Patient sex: M
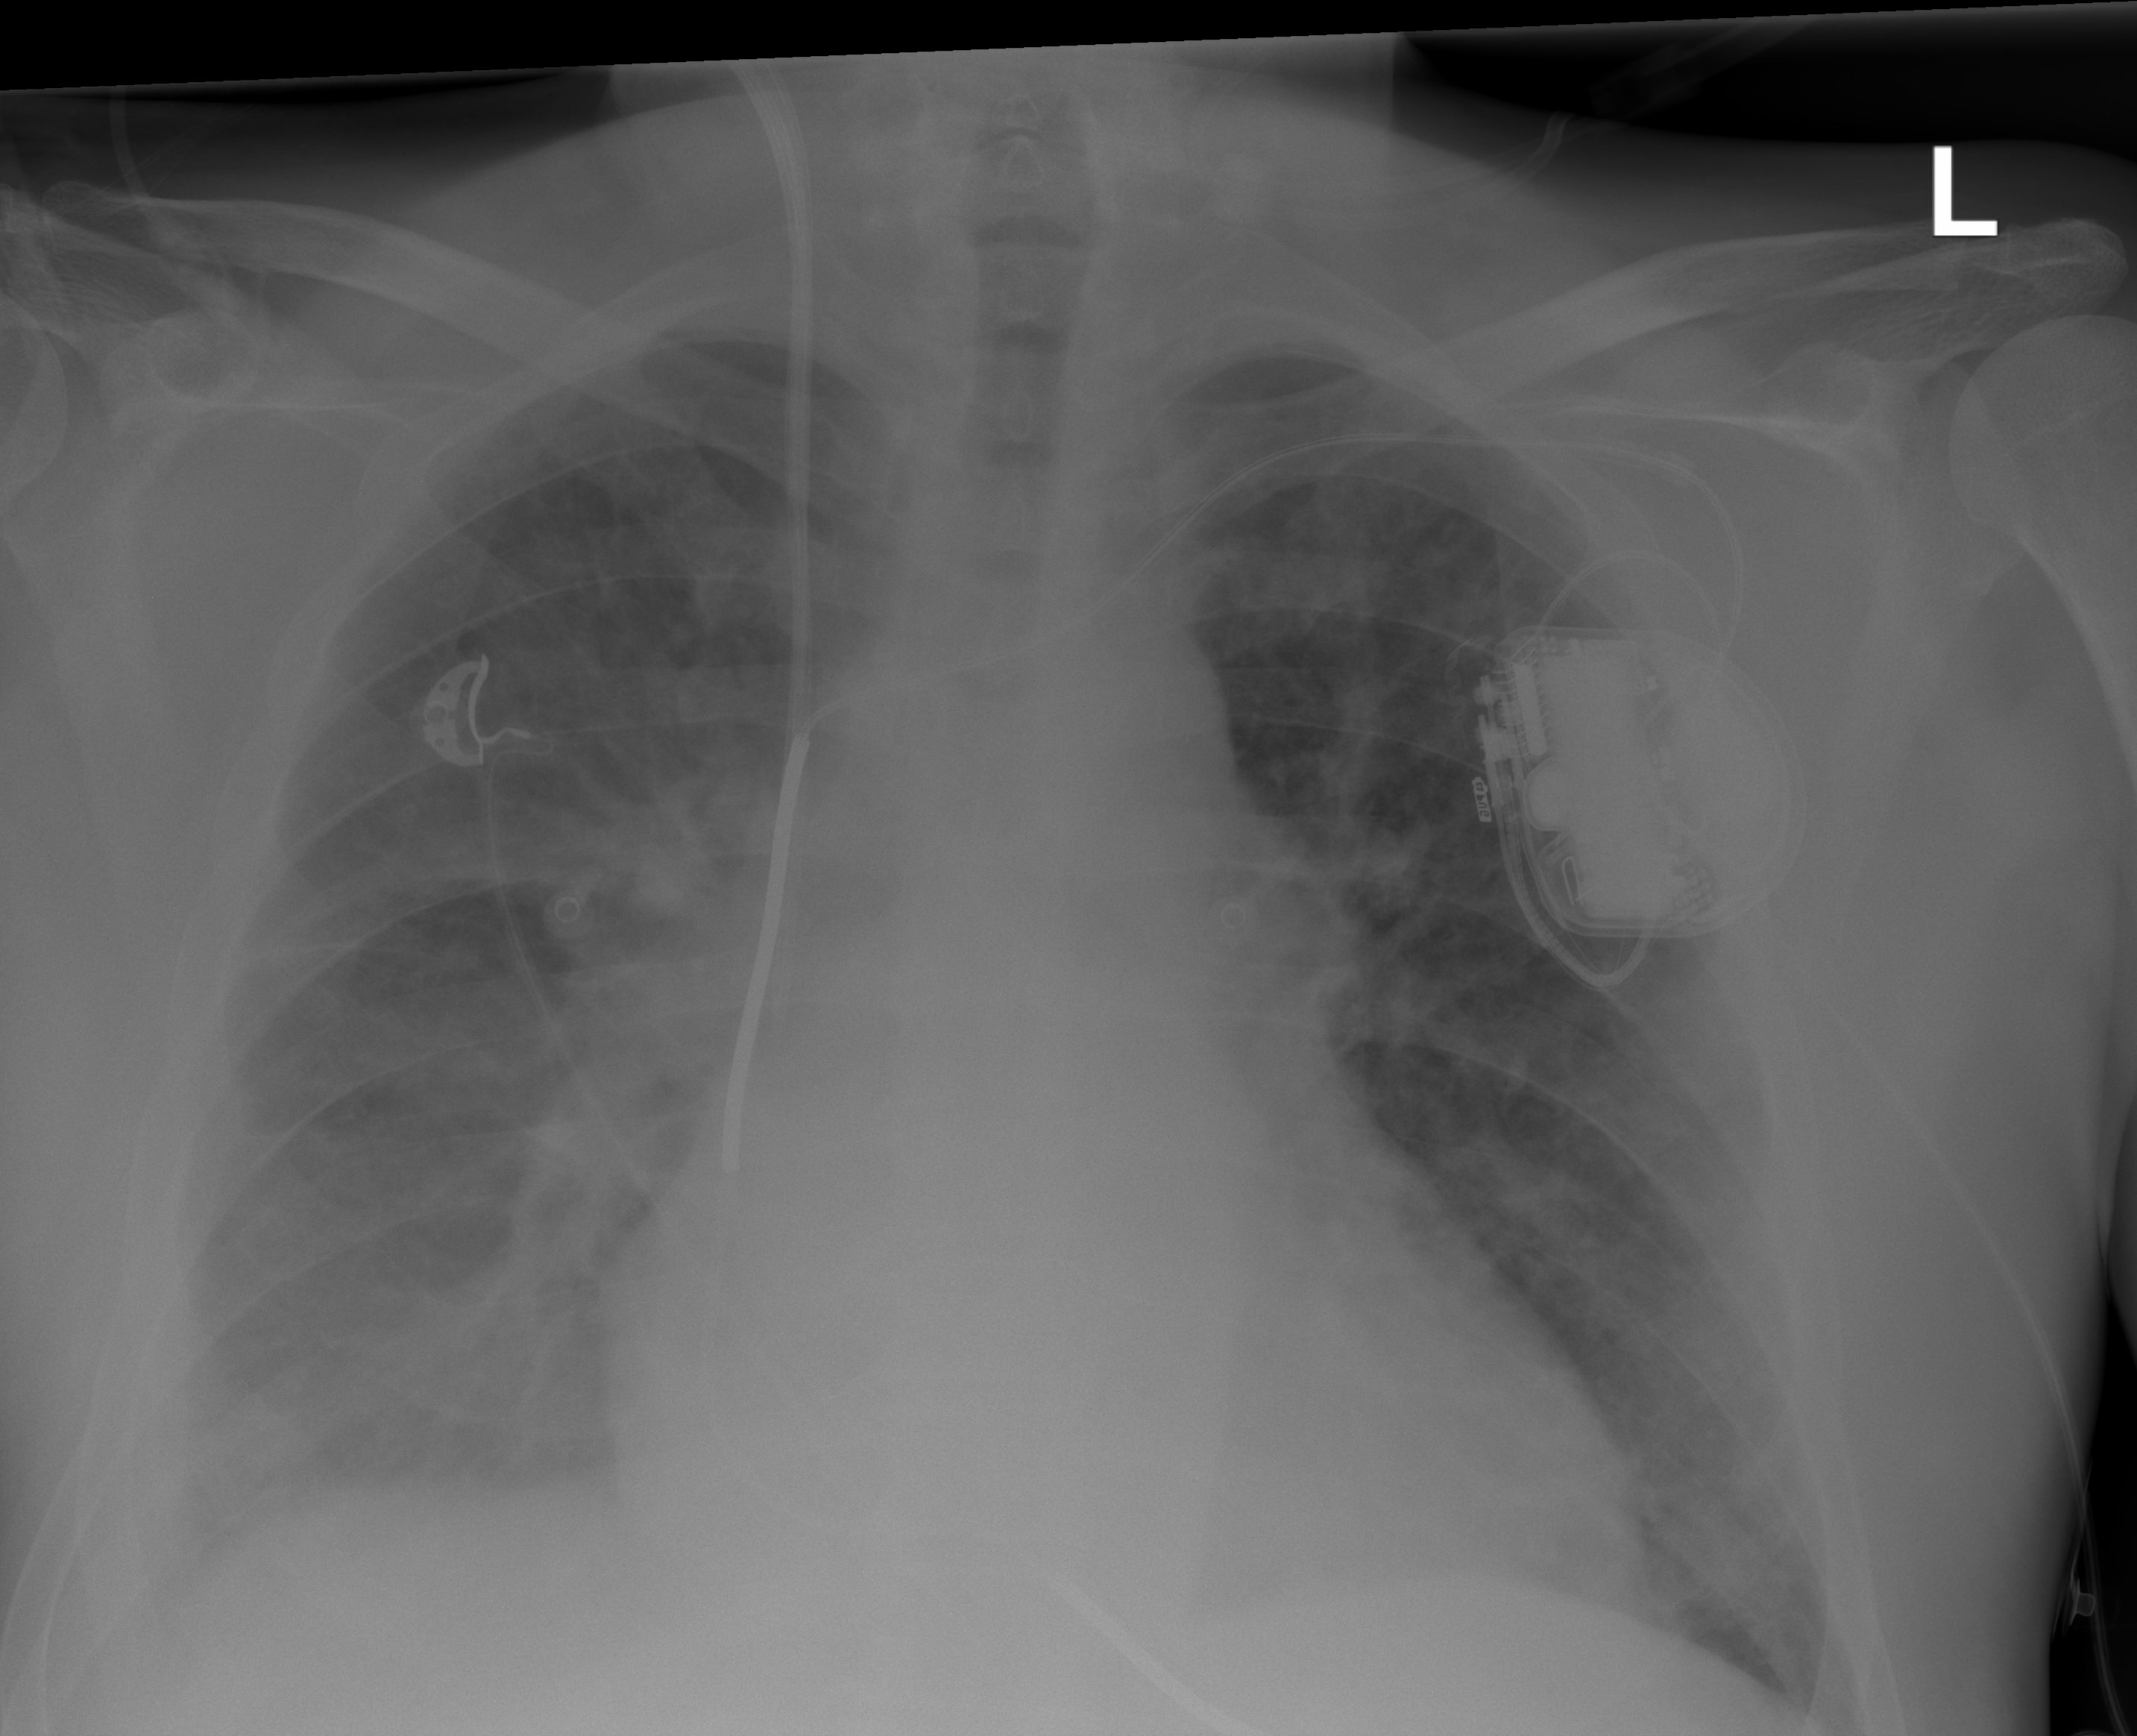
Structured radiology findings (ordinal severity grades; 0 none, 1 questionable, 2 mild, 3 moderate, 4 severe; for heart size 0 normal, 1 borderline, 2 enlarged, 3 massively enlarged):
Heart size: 2
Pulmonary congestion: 2
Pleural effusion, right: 2
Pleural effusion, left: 0
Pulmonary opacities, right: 2
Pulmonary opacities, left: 2
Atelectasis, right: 2
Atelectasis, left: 2